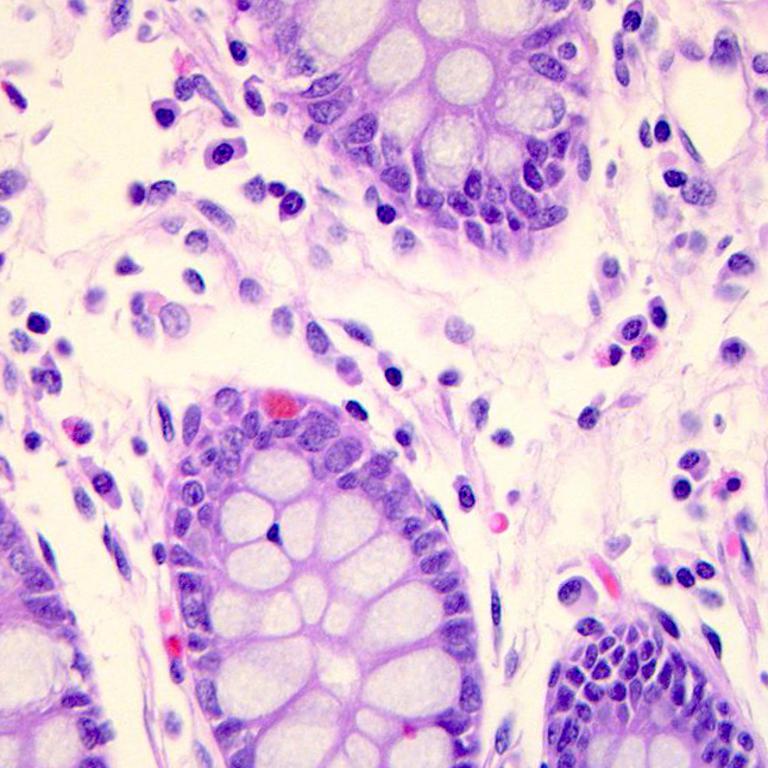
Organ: colon
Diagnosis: benign